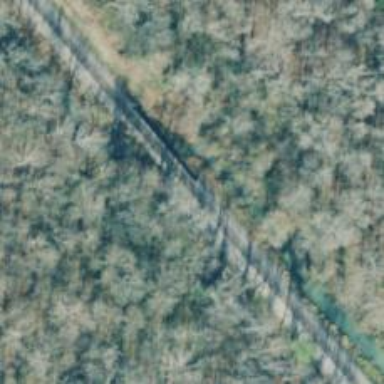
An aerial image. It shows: Railway bridge.